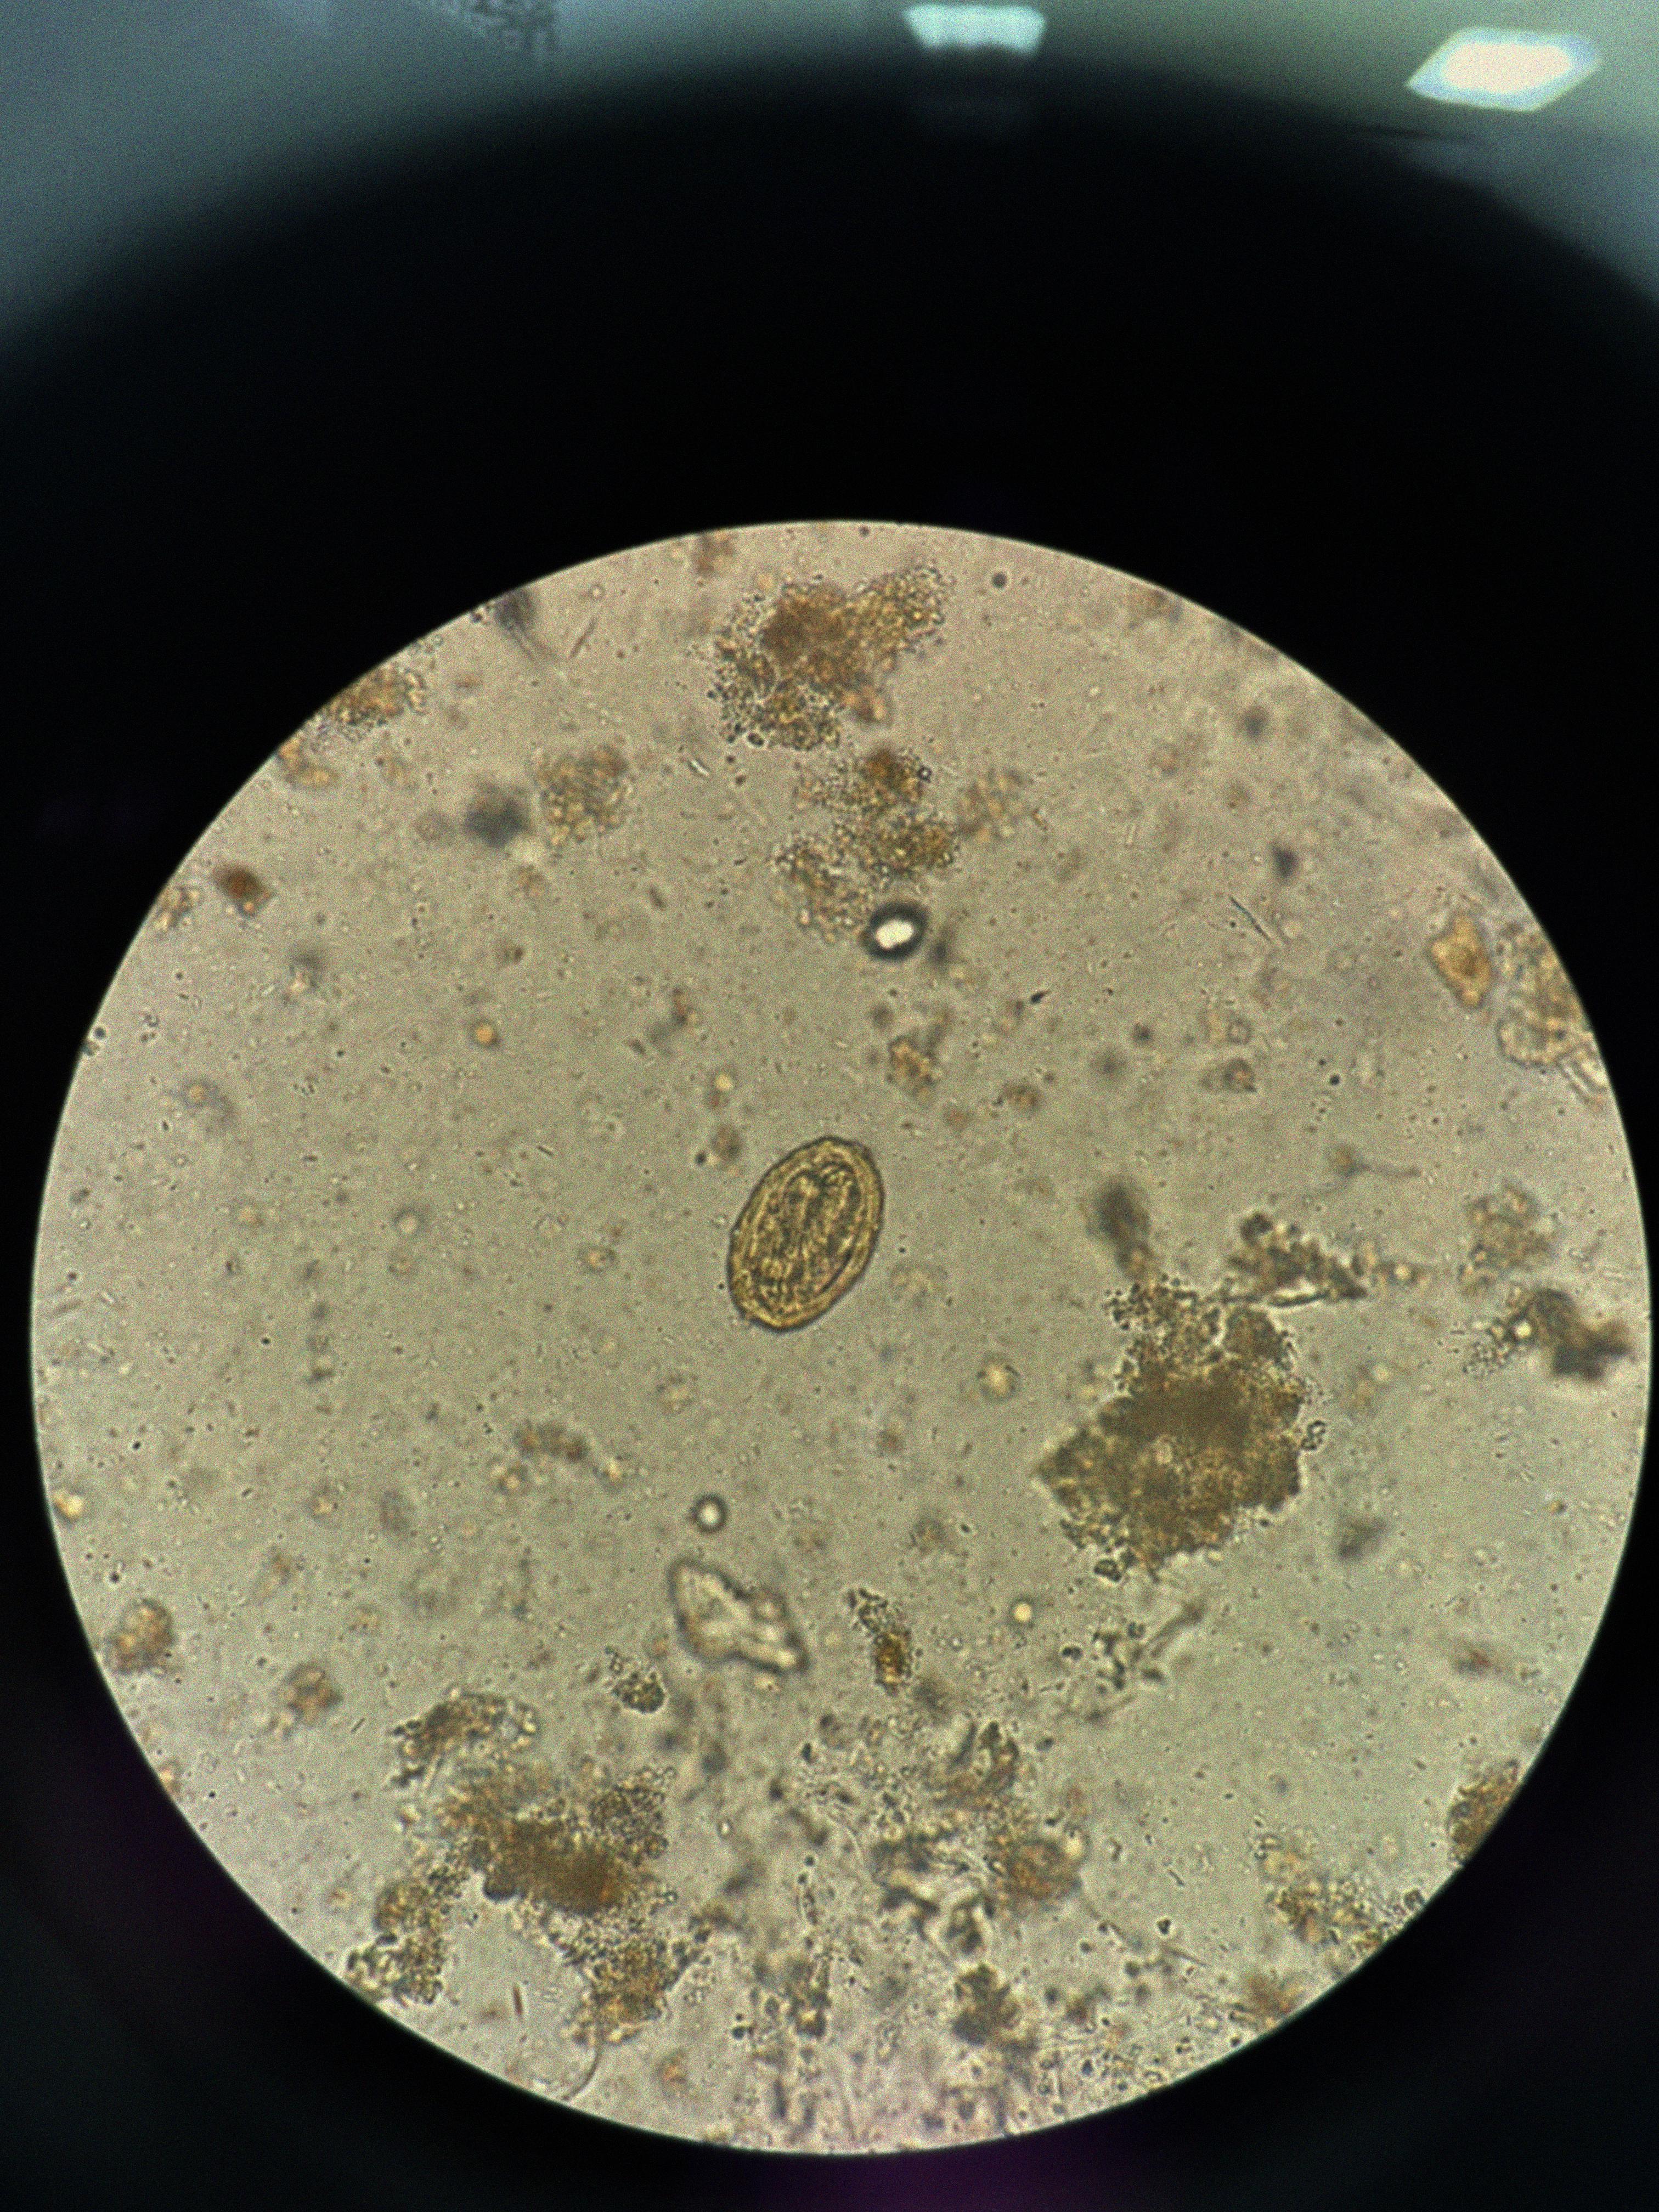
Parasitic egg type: Ascaris lumbricoides